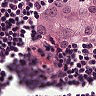
Metastatic tissue present: yes